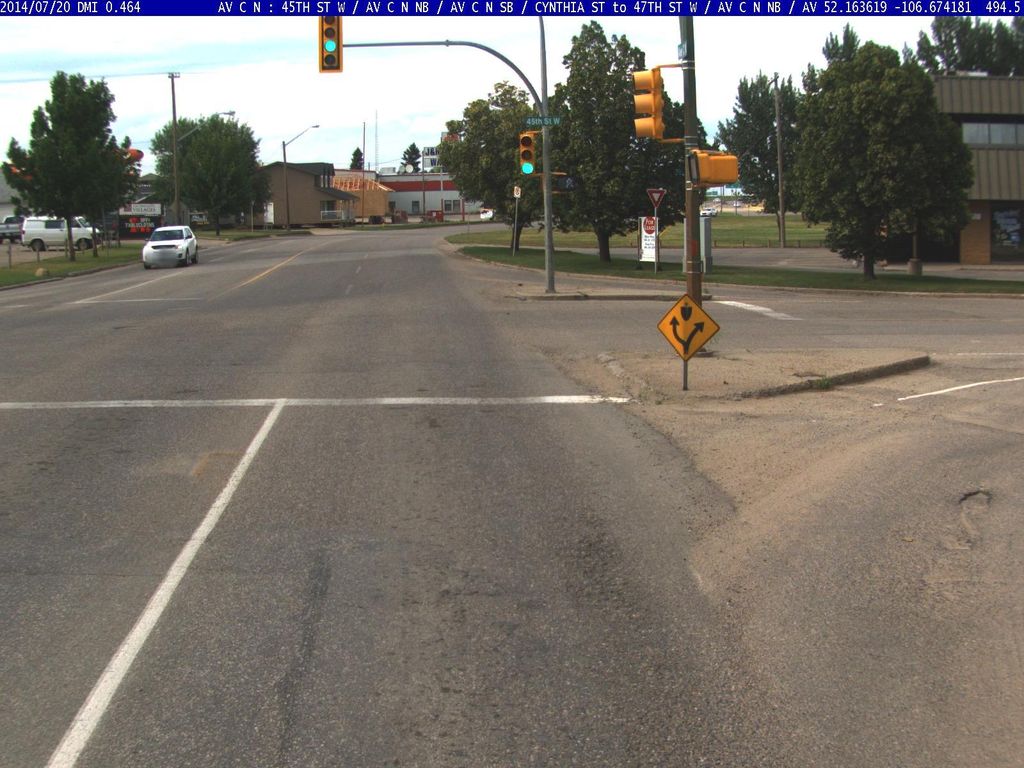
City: saskatoon